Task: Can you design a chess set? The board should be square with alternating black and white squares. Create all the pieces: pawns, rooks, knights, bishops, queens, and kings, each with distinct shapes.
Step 5480:
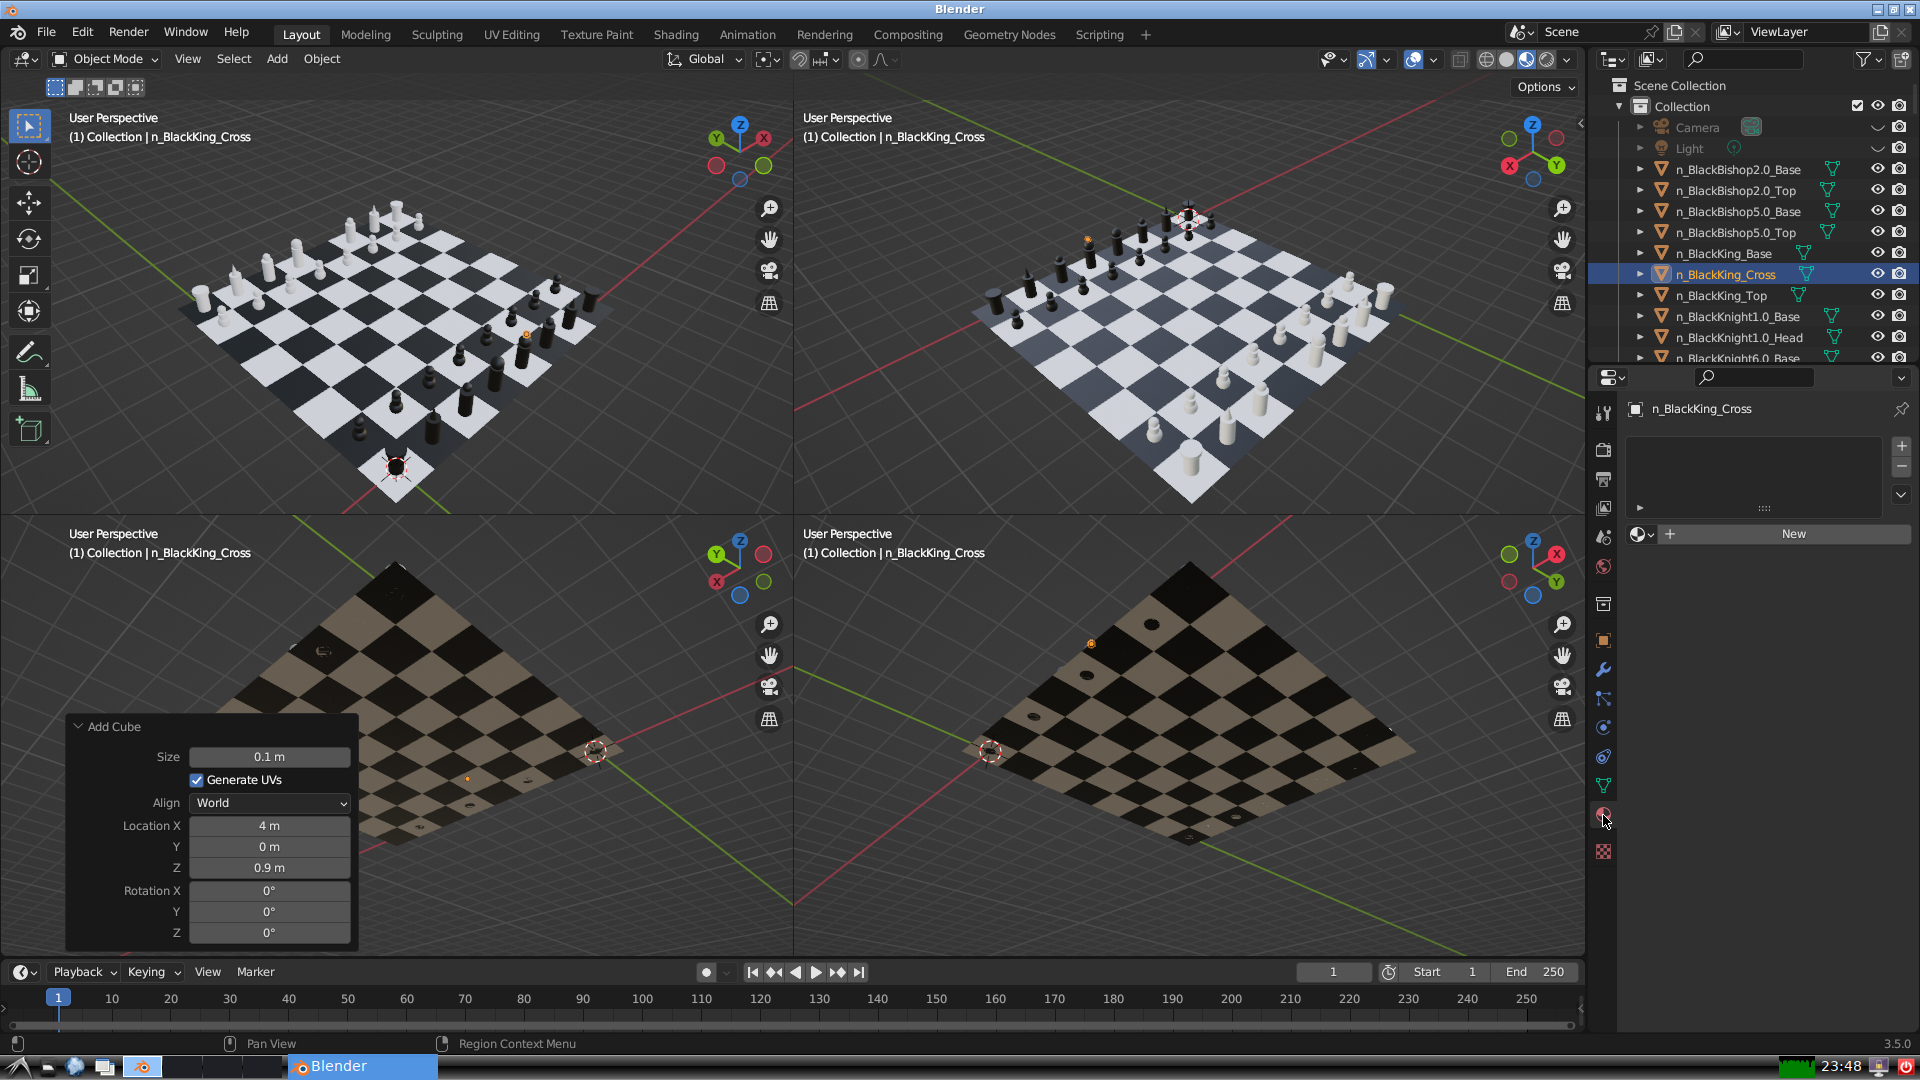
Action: {"mouse_move": [1636, 534]}